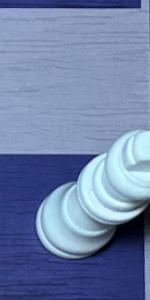
Label: King_White